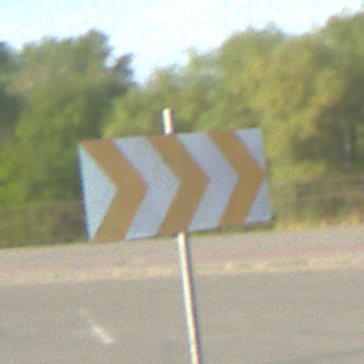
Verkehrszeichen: RichtungstafelnInKurvenGrossLinks
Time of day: MorningAfternoon
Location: Outdoor (Suburban)
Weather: PartlyCloudy
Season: NotSpecified
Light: Natural